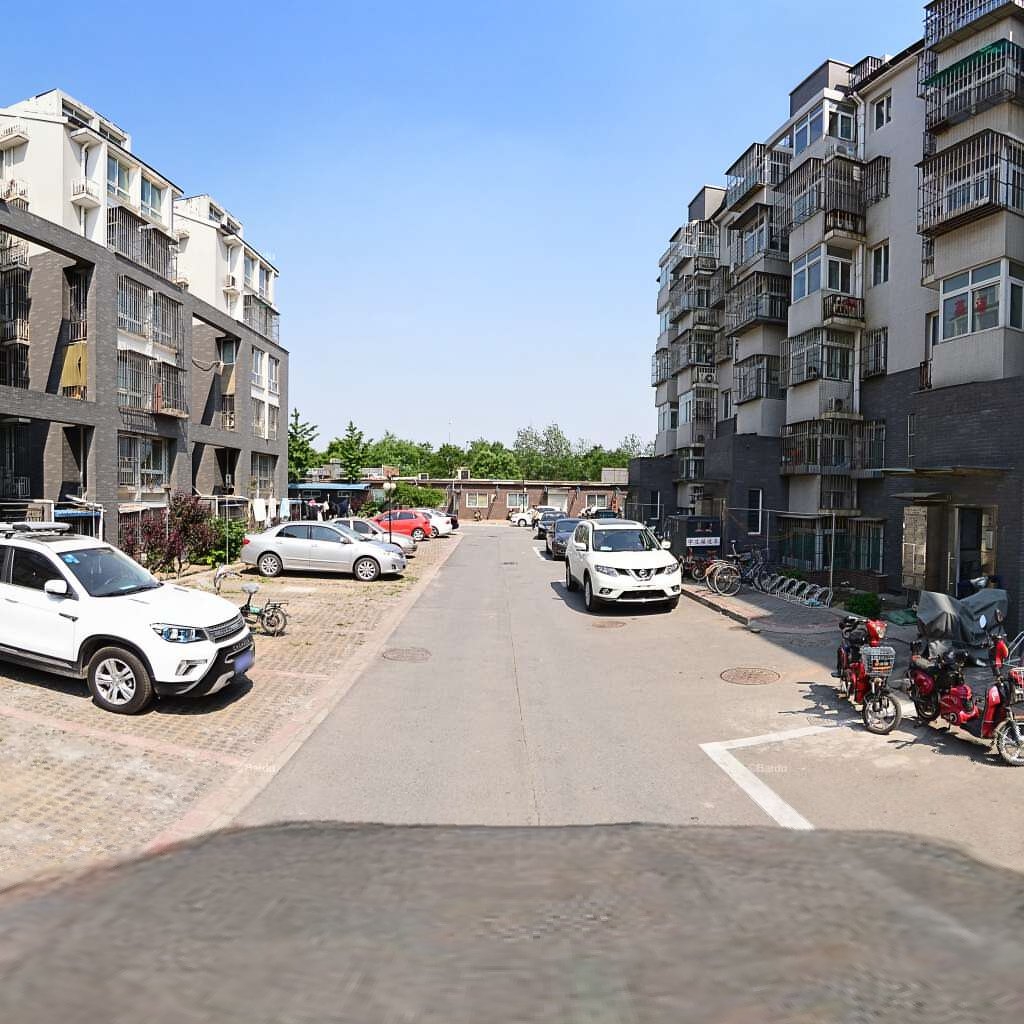
Region: Haidian
Road damage annotations: longitudinal crack, manhole cover, manhole cover, manhole cover, manhole cover